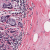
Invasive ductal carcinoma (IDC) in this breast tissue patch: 0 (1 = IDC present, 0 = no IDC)